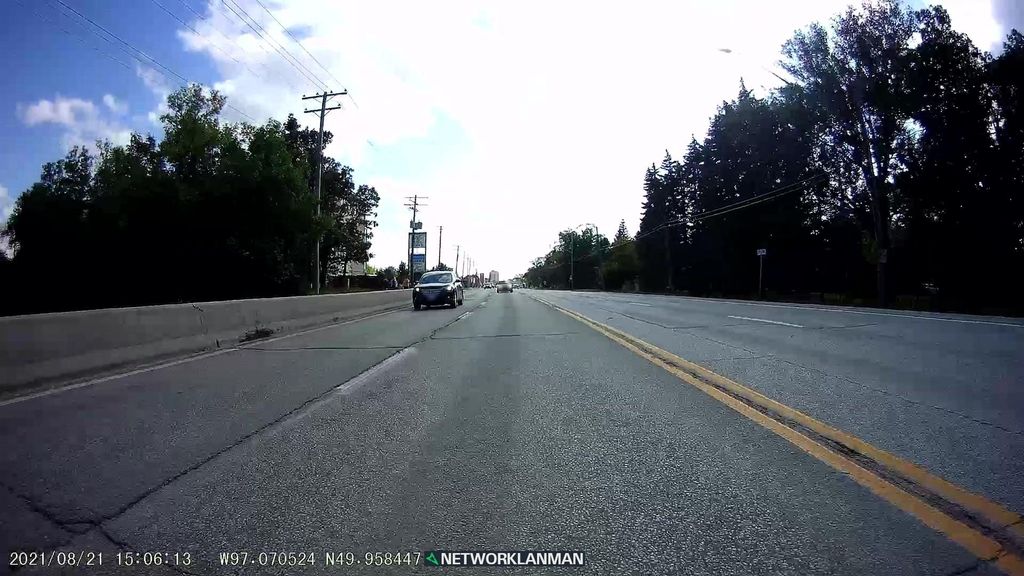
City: winnipeg